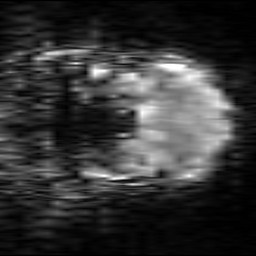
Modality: T2starw
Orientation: coronal
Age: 21
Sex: female
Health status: healthy
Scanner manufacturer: siemens
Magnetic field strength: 3 T
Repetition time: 0.7 s
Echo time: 0.02 s